Interaction volume radius: 5 \u00c5
Interaction volume height: 30 \u00c5
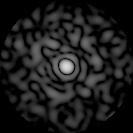
Disorder parameter: 0.837